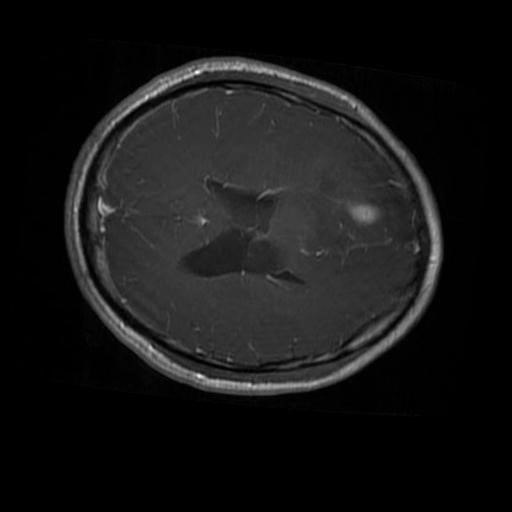
Label: brain_glioma